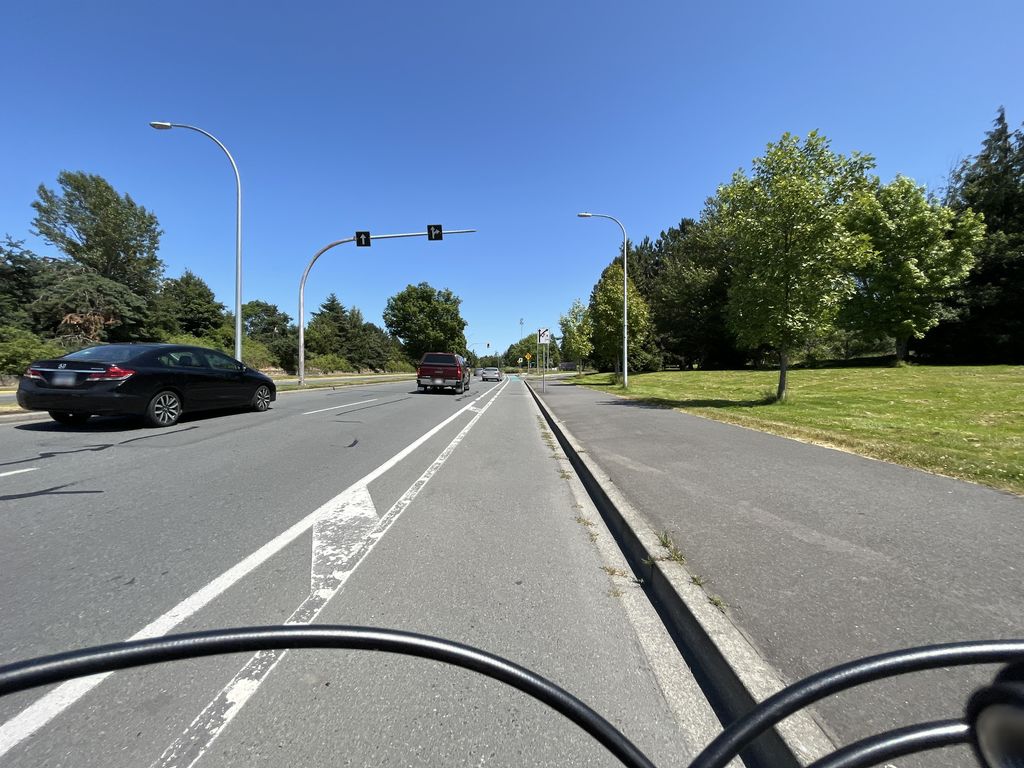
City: victoria